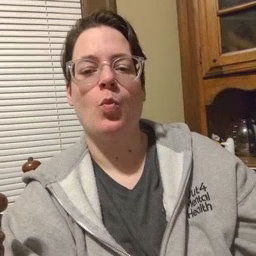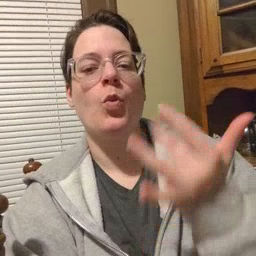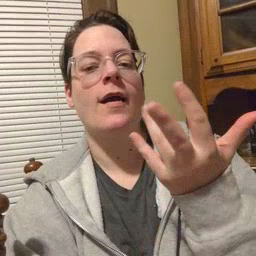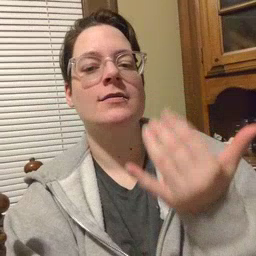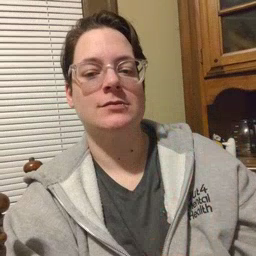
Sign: wait